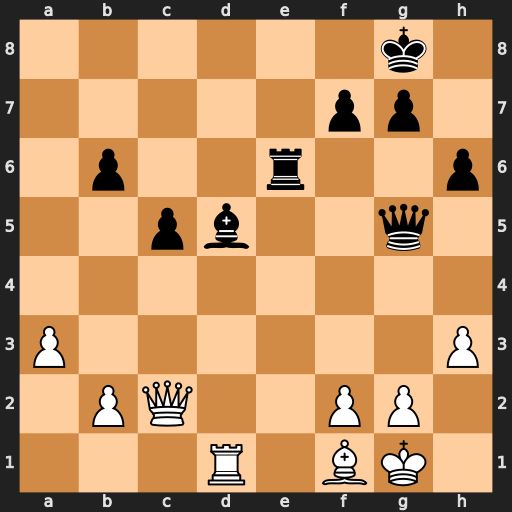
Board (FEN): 6k1/5pp1/1p2r2p/2pb2q1/8/P6P/1PQ2PP1/3R1BK1
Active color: w
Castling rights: -
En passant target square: -
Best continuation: f4 Qh5 g4